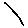
Label: line